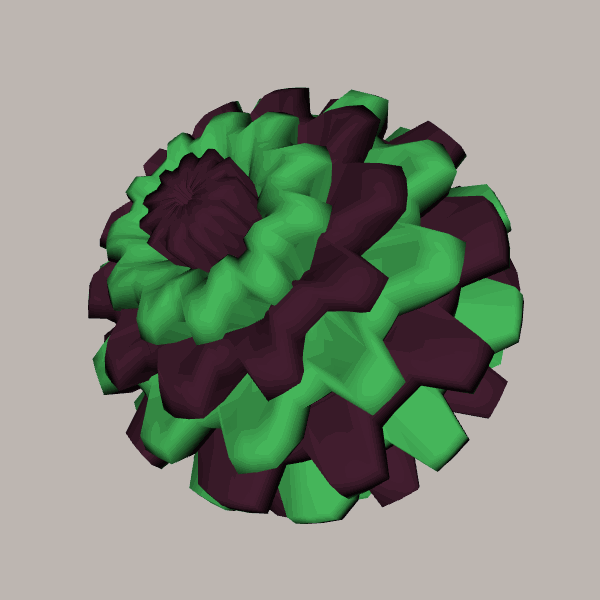
Background: light